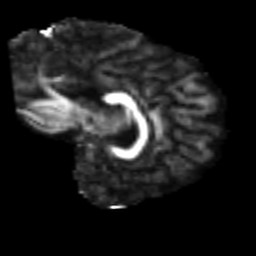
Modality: FA
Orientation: sagittal
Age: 22
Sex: female
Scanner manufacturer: siemens
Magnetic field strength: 3 T
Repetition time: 2.3 s
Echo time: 0.085 s